Field crop: tomato
Growth stage: 1
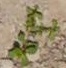
Species: portulaca